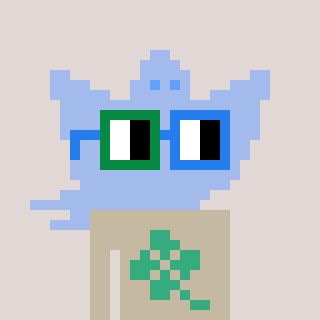
a pixel art character with square green and blue glasses, a ghost-B-shaped head and a bege-colored body on a warm background